Interaction volume radius: 5 \u00c5
Interaction volume height: 20 \u00c5
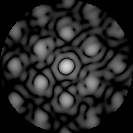
Disorder parameter: 0.4059